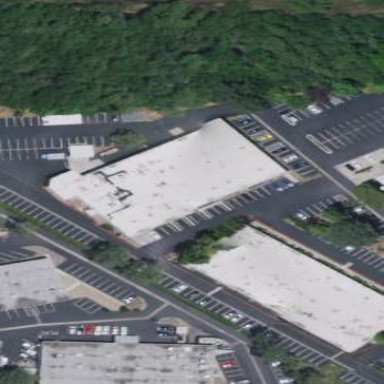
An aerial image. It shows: Industrial building.